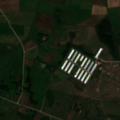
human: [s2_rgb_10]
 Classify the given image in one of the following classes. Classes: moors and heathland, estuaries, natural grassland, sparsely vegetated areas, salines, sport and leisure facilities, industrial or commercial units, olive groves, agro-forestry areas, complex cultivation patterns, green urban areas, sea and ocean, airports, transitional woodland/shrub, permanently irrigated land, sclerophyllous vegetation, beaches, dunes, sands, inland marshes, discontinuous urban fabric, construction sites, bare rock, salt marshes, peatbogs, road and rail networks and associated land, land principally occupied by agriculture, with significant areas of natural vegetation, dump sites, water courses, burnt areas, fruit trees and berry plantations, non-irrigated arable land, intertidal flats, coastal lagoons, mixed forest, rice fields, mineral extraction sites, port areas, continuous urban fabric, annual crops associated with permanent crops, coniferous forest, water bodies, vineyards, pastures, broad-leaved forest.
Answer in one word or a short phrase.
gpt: industrial or commercial units, non-irrigated arable land, pastures, complex cultivation patterns, land principally occupied by agriculture, with significant areas of natural vegetation